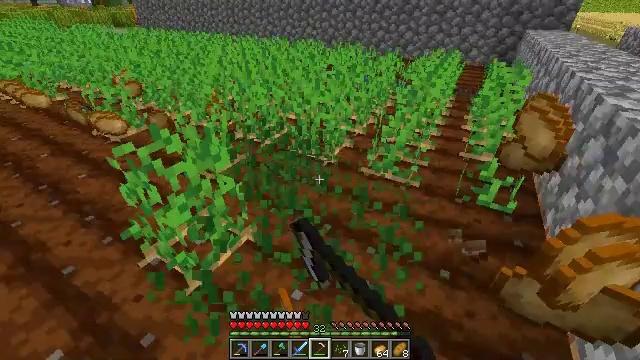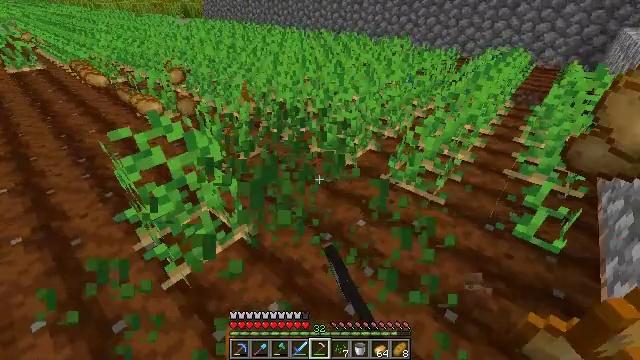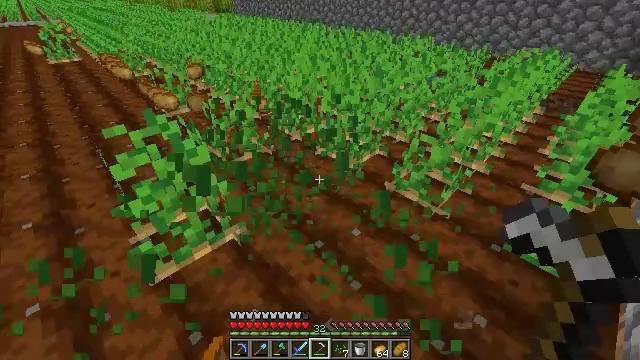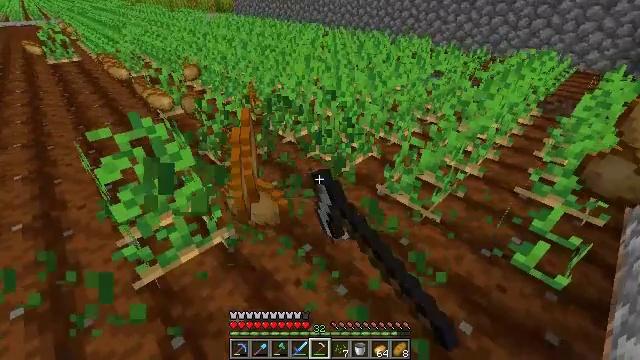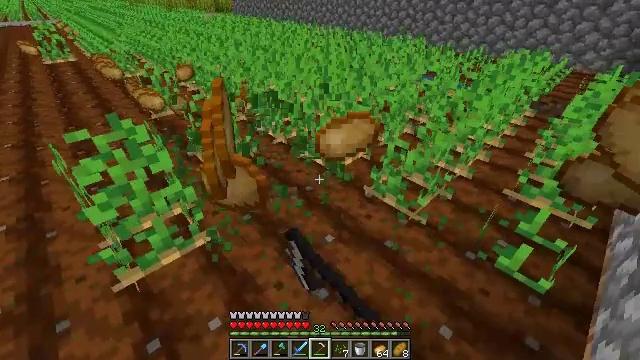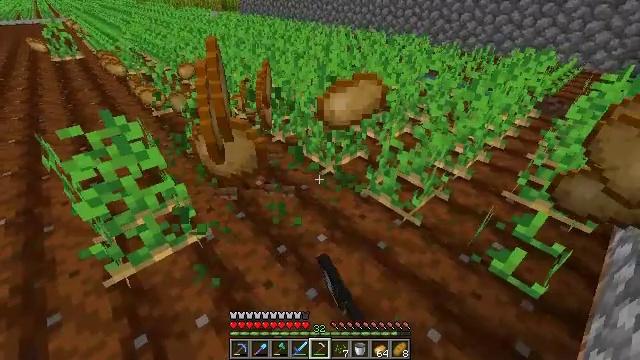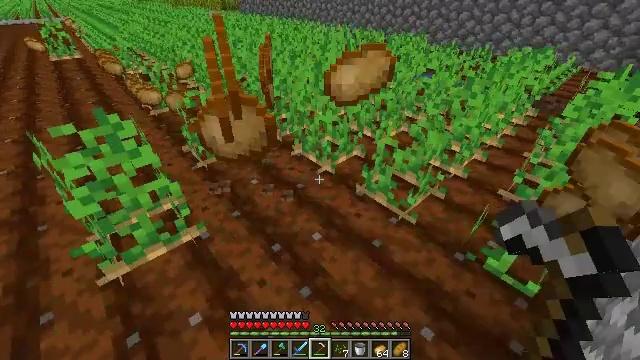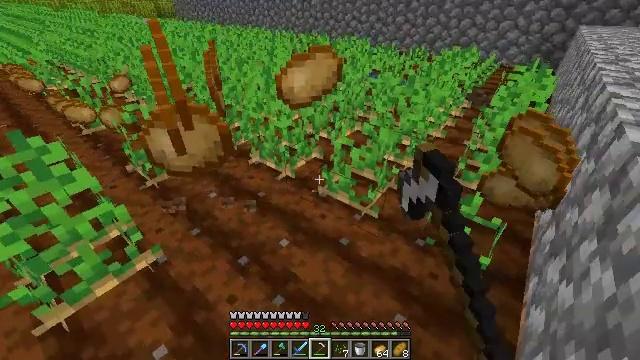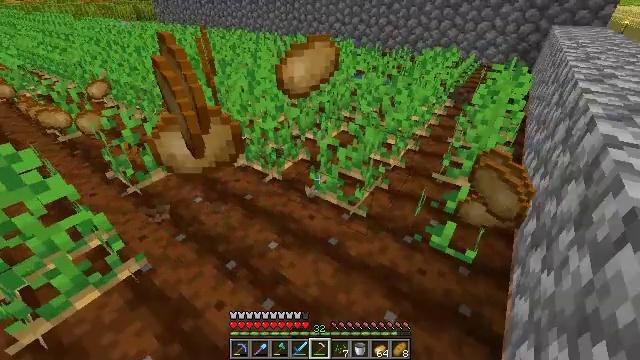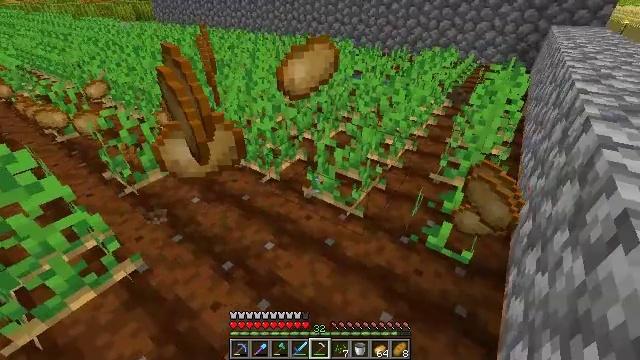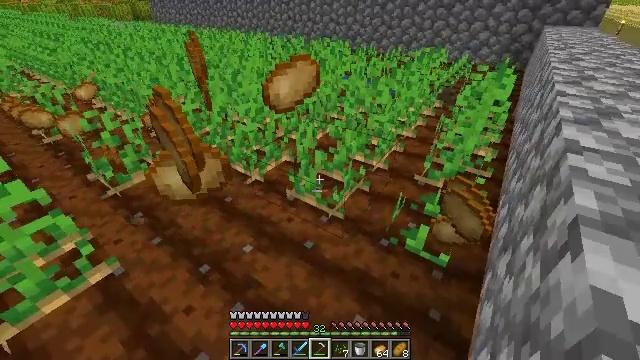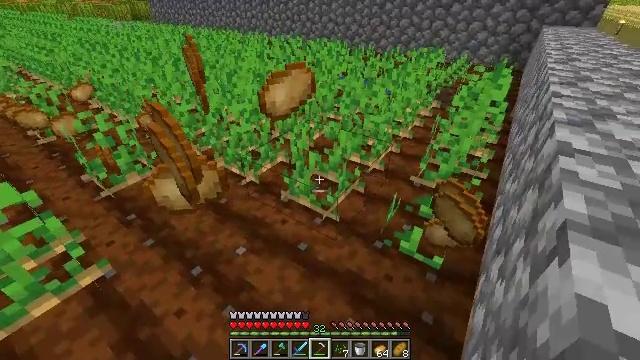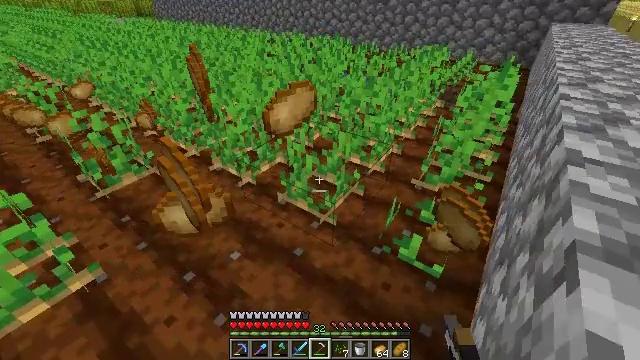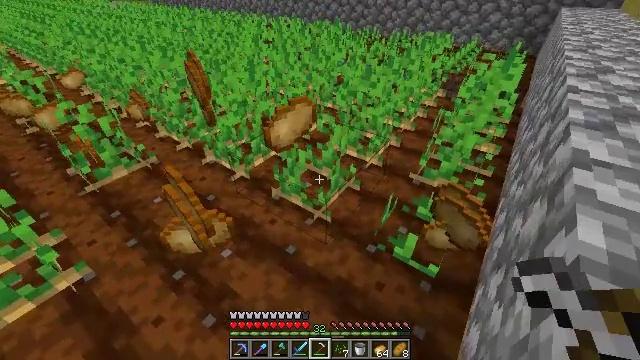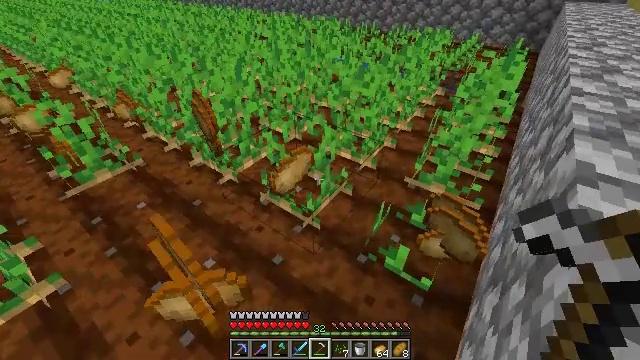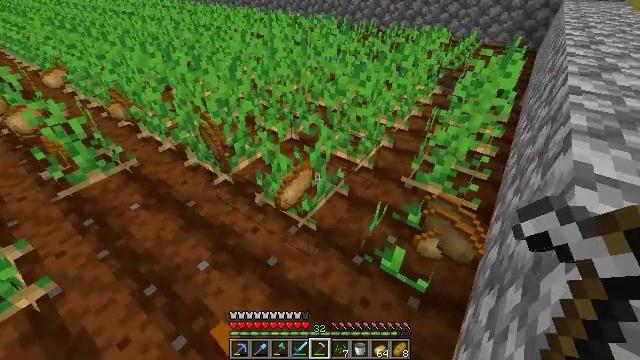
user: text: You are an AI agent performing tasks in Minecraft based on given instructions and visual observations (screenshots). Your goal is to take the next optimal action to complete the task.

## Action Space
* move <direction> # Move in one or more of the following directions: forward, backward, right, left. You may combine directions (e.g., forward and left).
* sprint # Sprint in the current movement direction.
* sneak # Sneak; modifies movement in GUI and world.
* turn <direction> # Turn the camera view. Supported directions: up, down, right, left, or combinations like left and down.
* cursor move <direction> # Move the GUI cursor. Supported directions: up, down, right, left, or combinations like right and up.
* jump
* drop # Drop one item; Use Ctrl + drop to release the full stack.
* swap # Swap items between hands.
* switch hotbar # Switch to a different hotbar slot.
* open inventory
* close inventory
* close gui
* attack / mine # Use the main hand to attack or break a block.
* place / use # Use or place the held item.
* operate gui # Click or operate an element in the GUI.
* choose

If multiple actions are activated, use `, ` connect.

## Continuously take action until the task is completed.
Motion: motion action
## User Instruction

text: Collect potatoes from the garden.
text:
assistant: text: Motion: move forward and move right, turn left and down, attack / mine
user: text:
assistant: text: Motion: move right, turn left, attack / mine
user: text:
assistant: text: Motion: move right, attack / mine
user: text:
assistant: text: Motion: attack / mine
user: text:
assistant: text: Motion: turn left, attack / mine
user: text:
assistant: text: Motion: attack / mine
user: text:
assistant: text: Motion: turn right
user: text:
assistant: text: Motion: turn right
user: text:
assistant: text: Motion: move right
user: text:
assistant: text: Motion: move right
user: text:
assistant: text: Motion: move right
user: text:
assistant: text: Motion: move right
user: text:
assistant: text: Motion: move right, turn down
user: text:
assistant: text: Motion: no_op
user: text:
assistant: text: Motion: no_op
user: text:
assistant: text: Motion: no_op
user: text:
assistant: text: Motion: turn right and down
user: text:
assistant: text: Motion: turn right
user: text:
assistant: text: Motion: turn right
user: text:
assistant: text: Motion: turn right
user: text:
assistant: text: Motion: move right, turn right, attack / mine
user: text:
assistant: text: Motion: move forward and move right, turn right and up, attack / mine
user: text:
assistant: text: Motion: move forward and move right, attack / mine
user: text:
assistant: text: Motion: move forward and move right, attack / mine
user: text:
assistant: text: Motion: move forward and move right, attack / mine
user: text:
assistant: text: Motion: move forward, turn left, attack / mine
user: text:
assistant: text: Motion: move forward, turn left, attack / mine
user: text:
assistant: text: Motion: move forward, turn left, attack / mine
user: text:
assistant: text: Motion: move forward and move left, turn left, attack / mine
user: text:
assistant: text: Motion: move left, turn left, attack / mine